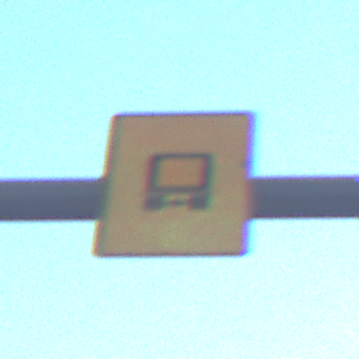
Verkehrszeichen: KennzeichnungspflichtigeFahrzeugeGefaehrlicheGueterOhnePfeilsymbol
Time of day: SunriseSunset
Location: Outdoor (Urban)
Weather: Clear
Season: NotSpecified
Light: Natural